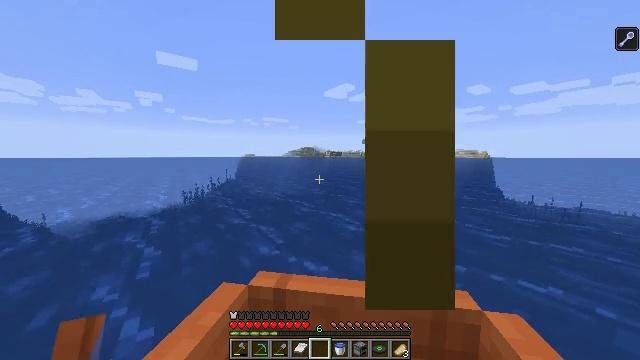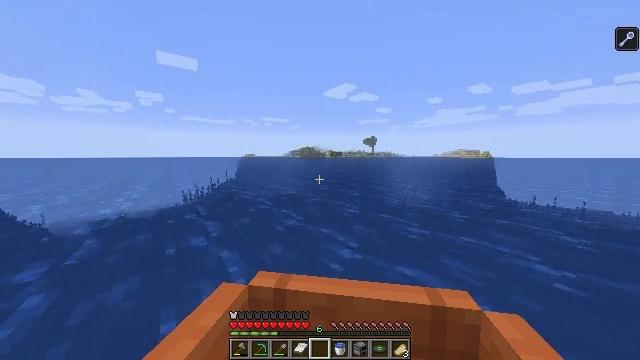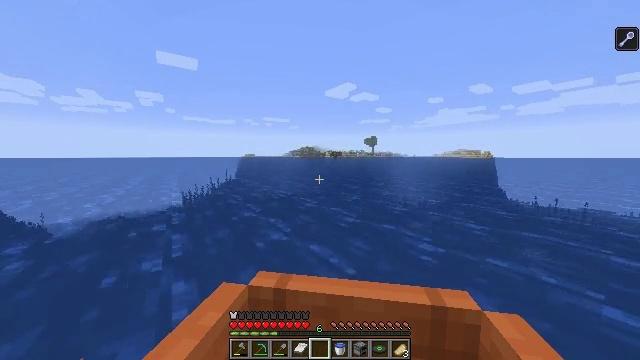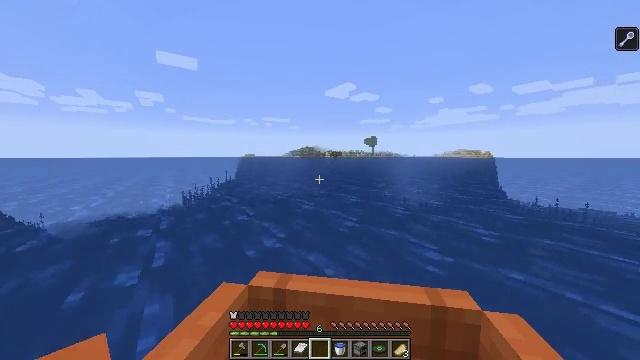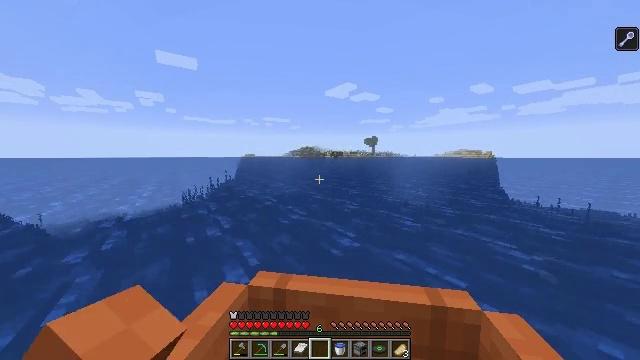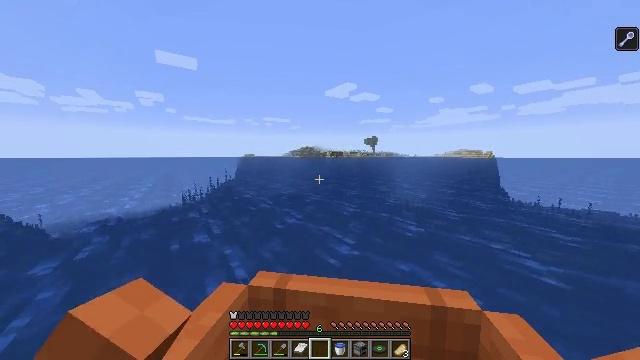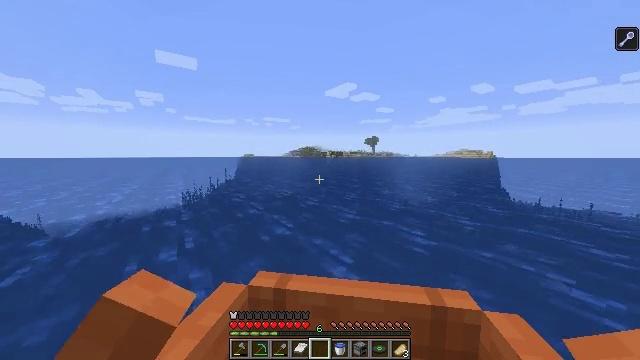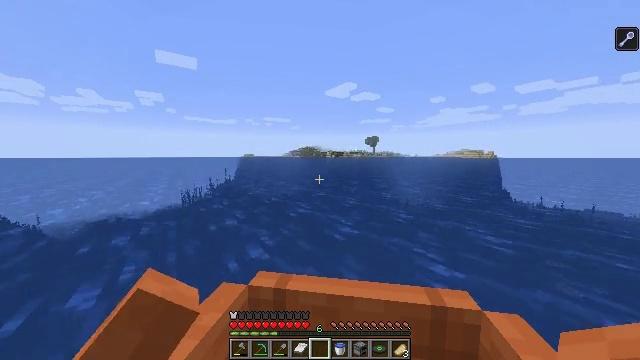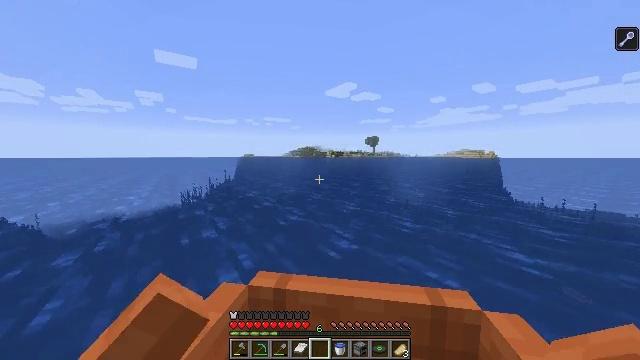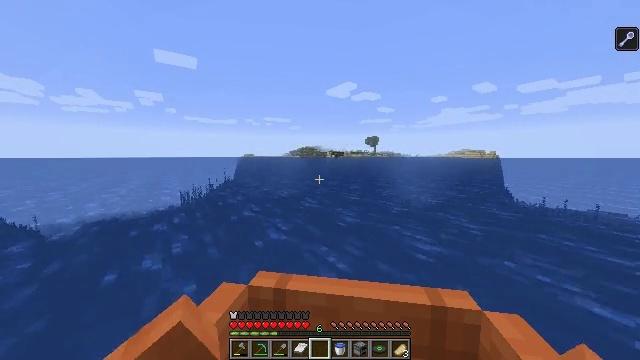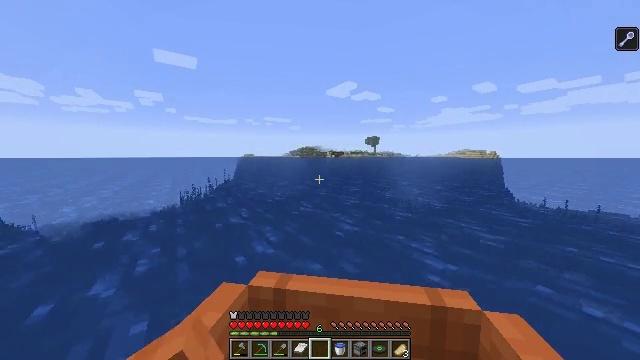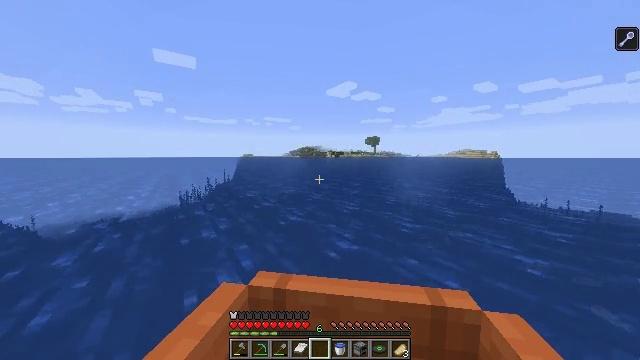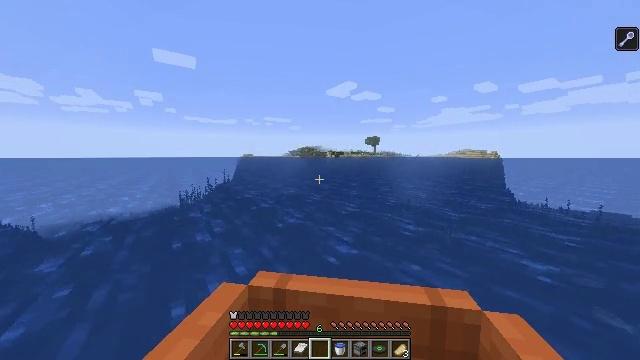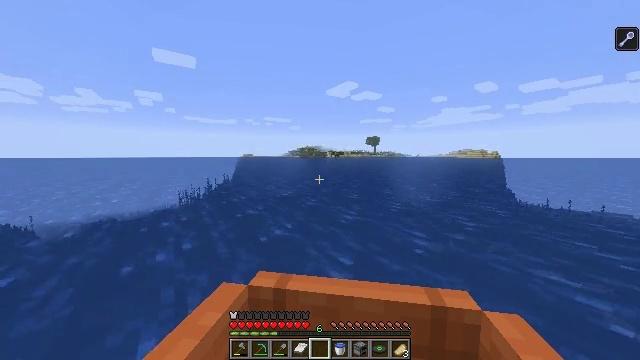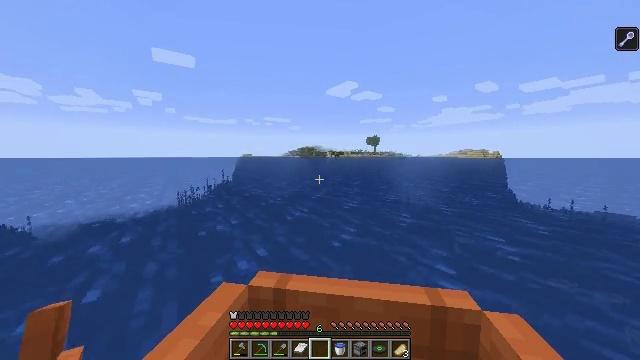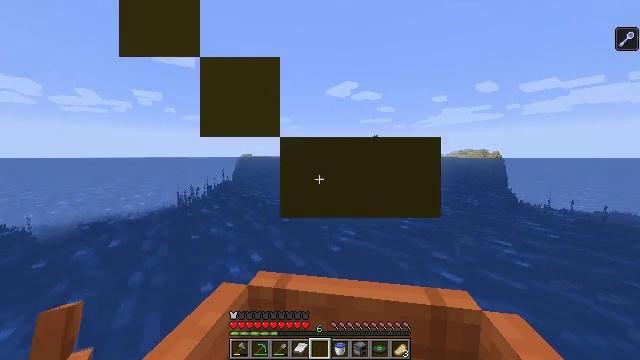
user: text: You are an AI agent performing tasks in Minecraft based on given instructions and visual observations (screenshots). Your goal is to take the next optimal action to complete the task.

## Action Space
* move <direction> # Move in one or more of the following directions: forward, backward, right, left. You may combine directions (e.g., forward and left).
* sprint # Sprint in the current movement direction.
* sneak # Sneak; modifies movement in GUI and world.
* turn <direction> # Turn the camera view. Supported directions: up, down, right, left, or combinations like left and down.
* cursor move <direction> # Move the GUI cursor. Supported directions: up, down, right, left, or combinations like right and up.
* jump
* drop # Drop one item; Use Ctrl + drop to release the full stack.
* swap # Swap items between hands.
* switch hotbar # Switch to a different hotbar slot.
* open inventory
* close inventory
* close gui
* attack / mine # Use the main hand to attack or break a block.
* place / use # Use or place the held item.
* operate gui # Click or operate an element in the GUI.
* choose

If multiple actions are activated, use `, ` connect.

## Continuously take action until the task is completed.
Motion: motion action
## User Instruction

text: Cut down the sugar cane stalks.
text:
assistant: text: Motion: move forward, sprint
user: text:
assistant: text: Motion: move forward, sprint
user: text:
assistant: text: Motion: move forward, sprint
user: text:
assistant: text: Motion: move forward, sprint
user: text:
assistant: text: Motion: move forward, sprint
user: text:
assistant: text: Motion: move forward, sprint
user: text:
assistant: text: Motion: move forward, sprint
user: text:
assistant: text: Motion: move forward, sprint
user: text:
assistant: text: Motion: move forward, sprint
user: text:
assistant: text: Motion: move forward, sprint
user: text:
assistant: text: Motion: move forward, sprint
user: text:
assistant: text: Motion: move forward, sprint
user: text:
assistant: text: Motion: move forward, sprint
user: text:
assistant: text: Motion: move forward, sprint
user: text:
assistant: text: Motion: move forward, sprint
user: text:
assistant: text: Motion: move forward, sprint
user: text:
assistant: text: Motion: move forward, sprint
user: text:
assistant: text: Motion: move forward, sprint
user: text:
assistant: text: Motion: move forward, sprint
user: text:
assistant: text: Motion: move forward, sprint
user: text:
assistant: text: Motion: move forward, sprint
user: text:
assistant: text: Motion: move forward, sprint
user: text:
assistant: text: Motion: move forward, sprint
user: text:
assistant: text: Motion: move forward, sprint
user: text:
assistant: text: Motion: move forward, sprint
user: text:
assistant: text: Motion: move forward, sprint
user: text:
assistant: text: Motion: move forward, sprint
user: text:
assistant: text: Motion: move forward, sprint
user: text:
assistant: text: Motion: move forward, sprint
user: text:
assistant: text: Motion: move forward, sprint